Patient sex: M
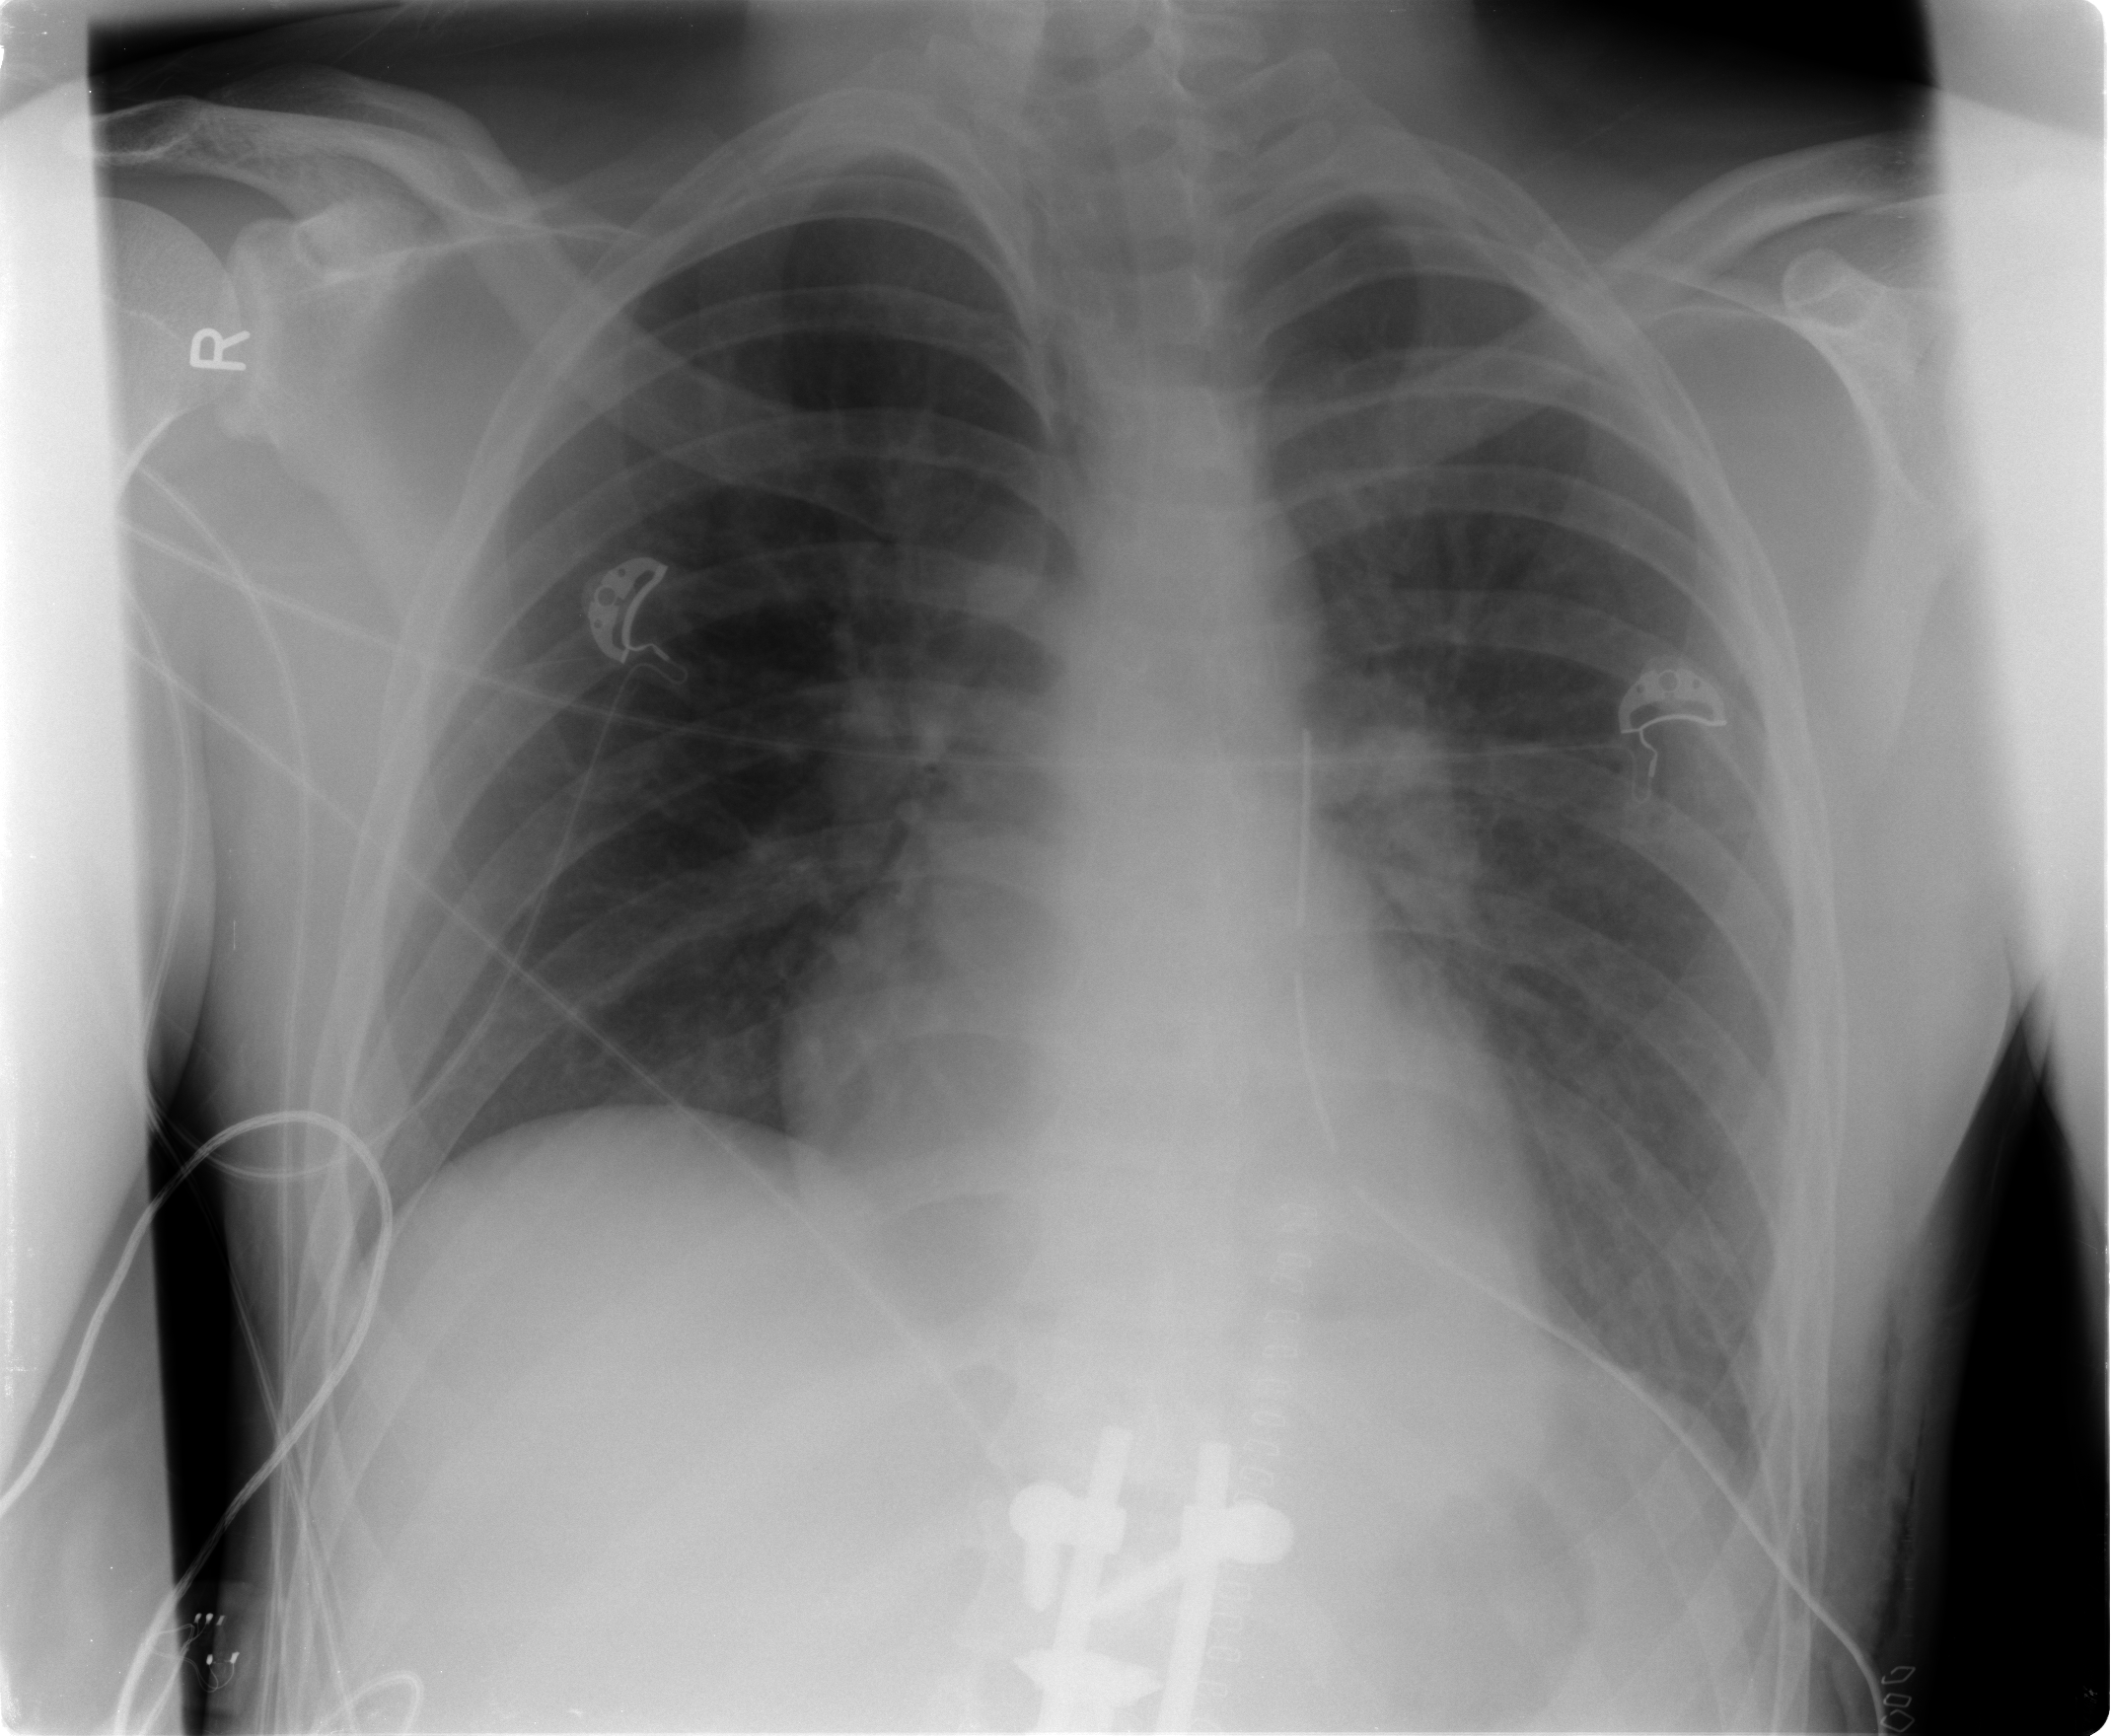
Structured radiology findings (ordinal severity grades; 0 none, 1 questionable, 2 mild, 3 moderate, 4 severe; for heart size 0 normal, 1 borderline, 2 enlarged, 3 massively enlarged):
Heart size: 1
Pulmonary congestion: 1
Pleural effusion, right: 0
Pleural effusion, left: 0
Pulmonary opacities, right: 0
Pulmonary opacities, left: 2
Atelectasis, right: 0
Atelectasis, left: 2